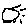
Label: sun